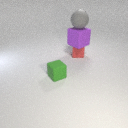
small red rubber cube below large purple rubber cube